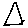
Label: triangle